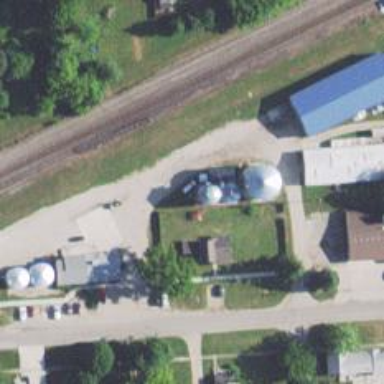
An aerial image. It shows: Silo.